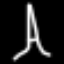
Label: The Eiffel Tower